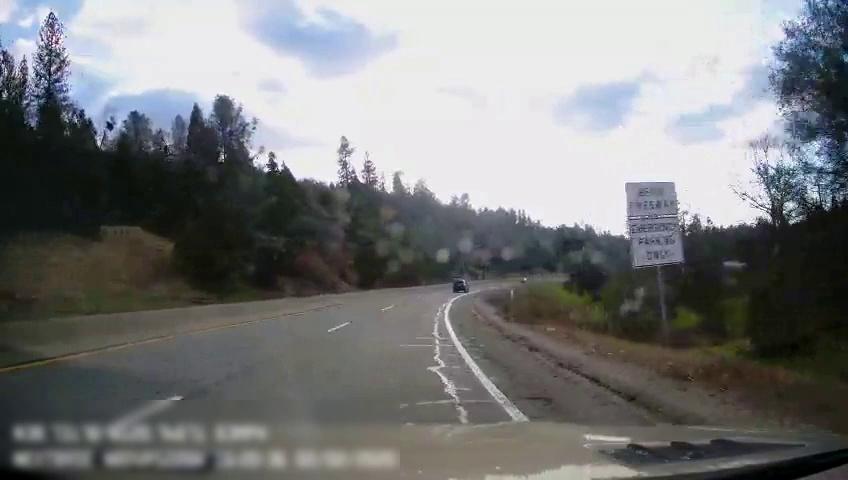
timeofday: Day
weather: Sunny
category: Drivable Space
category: Vehicles | SUV
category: Lanes | Alternate Lane
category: Lanes | Current Lane
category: Lanes | Alternate Lane
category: Traffic | Signs
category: Traffic | Signs